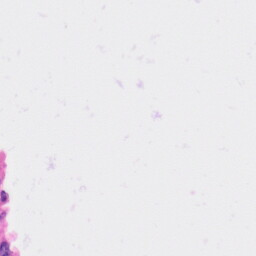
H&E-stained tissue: Kidney